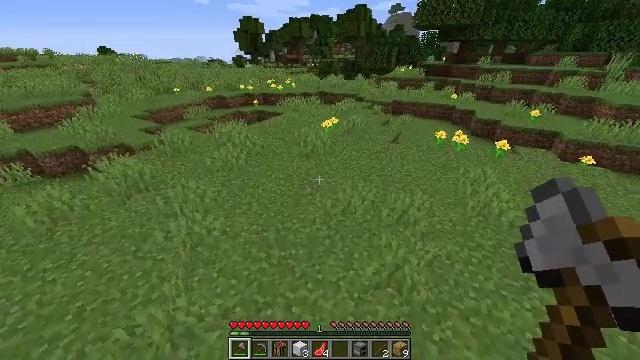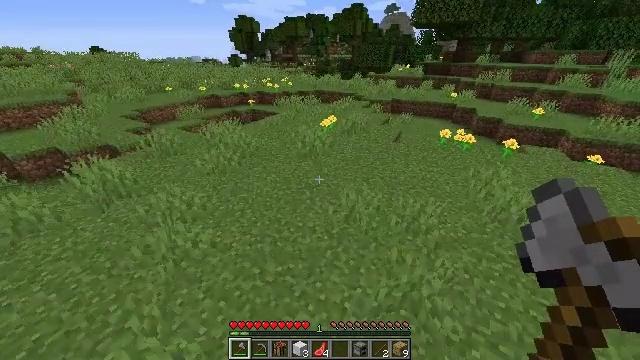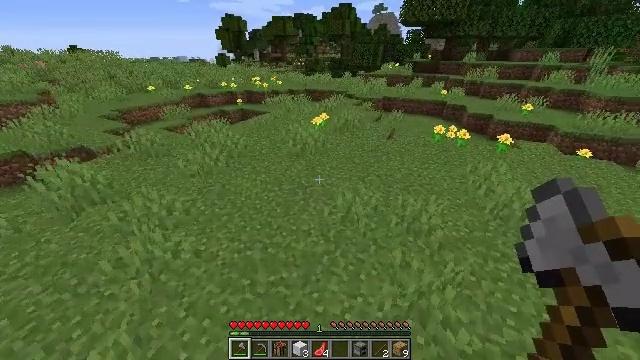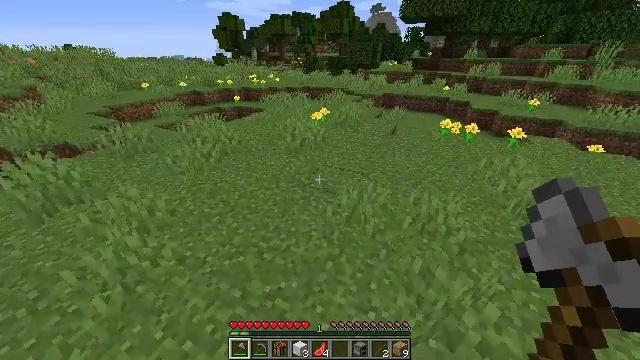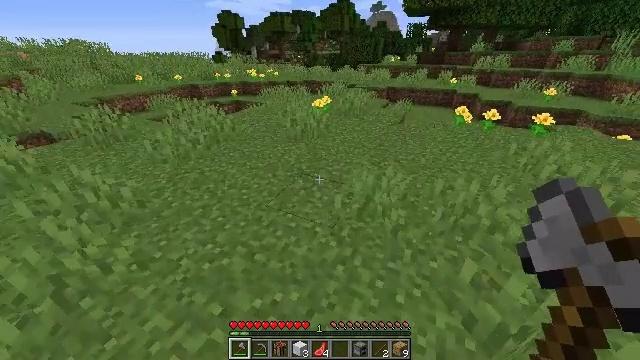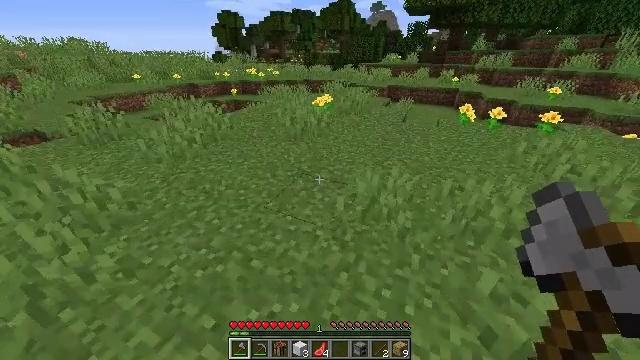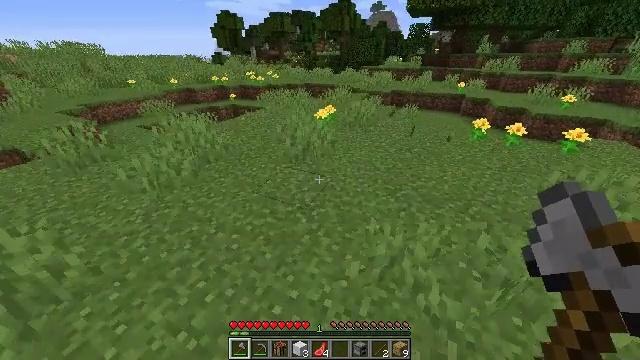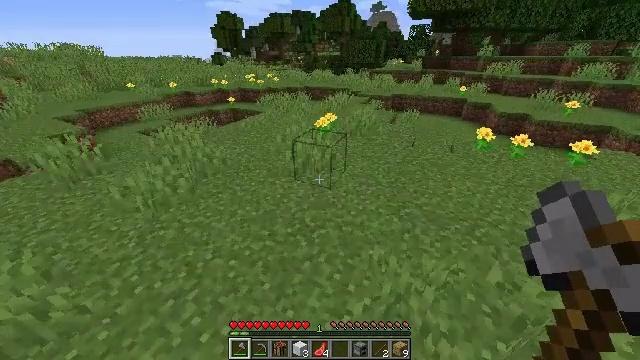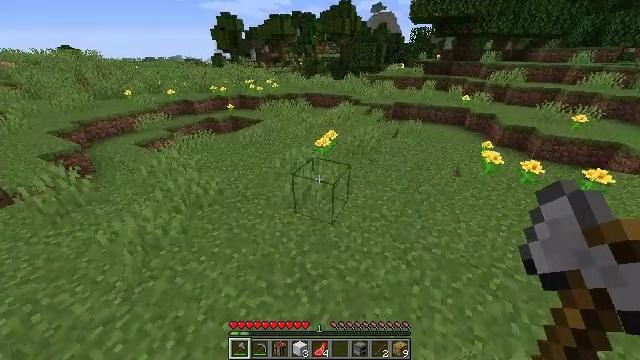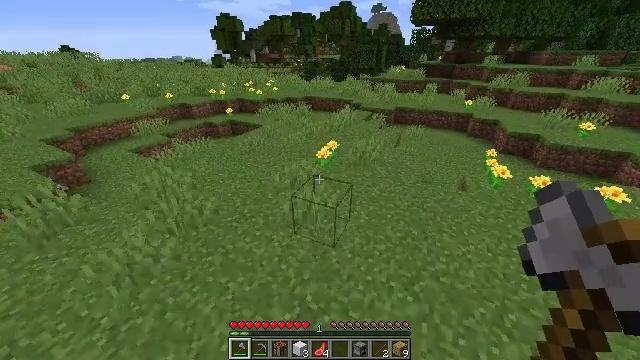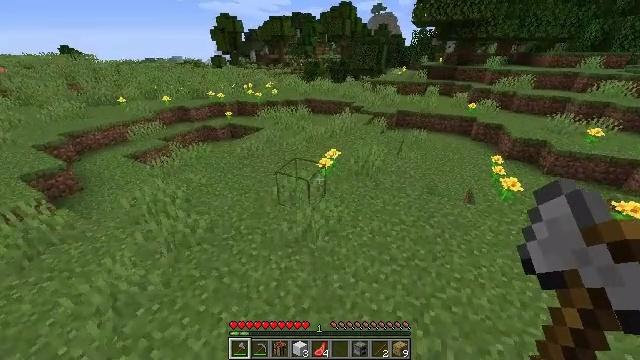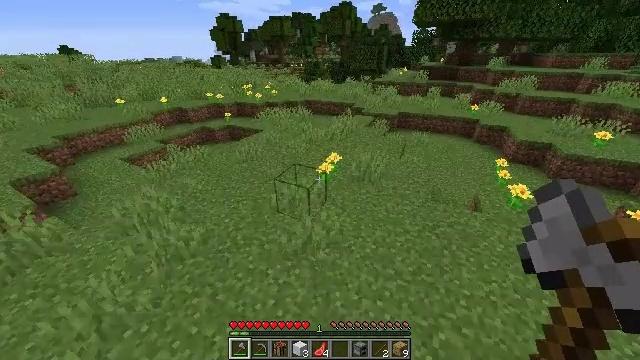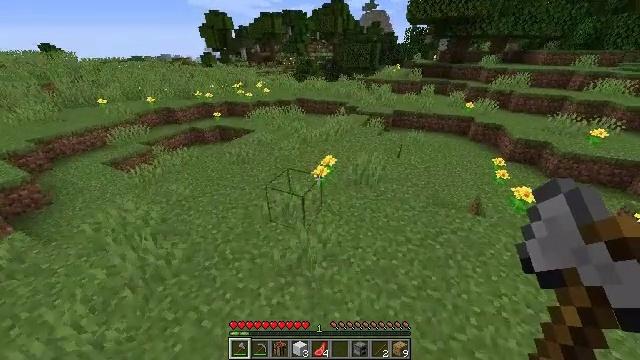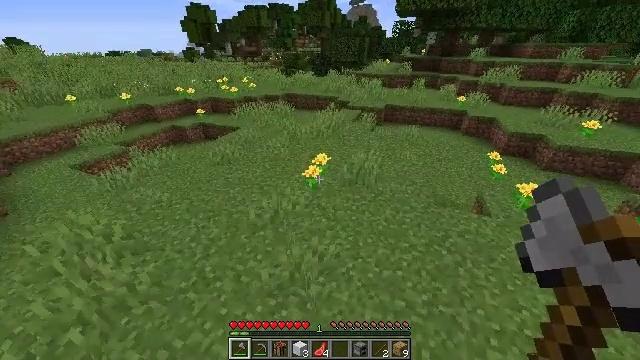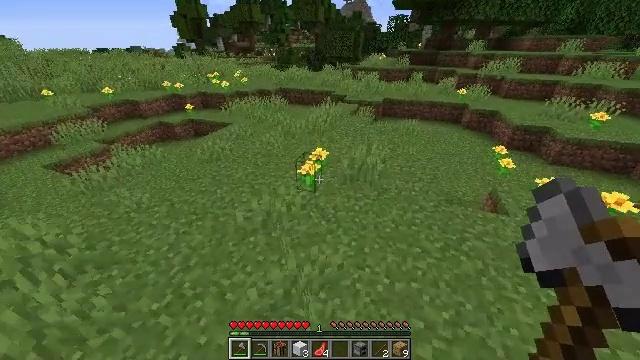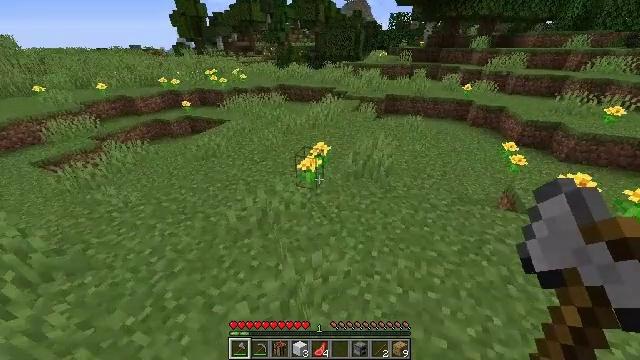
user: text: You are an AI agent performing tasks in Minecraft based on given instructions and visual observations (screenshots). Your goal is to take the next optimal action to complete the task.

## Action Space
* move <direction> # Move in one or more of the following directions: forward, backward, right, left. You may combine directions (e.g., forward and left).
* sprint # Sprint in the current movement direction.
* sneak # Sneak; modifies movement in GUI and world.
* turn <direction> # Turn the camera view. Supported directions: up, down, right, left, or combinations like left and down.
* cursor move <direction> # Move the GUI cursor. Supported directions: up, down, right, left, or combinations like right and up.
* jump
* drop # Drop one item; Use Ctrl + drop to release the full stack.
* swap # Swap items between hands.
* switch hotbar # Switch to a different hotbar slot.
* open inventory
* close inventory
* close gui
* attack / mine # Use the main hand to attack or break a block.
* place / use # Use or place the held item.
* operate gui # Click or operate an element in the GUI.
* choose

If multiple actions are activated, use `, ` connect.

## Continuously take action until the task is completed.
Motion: motion action
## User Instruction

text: Pick up the dandelion.
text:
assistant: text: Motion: move forward, sprint, jump
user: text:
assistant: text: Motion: move forward, sprint, turn right, jump
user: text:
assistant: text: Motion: move forward, sprint, jump
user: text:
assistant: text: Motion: move forward, sprint, jump
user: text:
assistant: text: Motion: move forward, sprint, jump
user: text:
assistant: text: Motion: move forward, sprint, jump
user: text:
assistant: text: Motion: move forward, sprint, jump
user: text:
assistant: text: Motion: move forward, sprint, jump
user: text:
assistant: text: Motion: move forward, sprint, jump
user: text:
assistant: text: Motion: move forward, sprint, jump
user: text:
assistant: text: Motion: move forward, jump
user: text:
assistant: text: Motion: move forward, turn right, jump
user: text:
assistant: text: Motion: move forward, turn right
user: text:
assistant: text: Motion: move forward, turn right
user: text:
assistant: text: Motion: move forward
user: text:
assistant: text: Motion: move forward
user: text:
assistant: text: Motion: move forward
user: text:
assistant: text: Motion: move forward
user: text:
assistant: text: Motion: move forward
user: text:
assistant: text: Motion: move forward, turn right and down
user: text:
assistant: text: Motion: turn right and down, attack / mine
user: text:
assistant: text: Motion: attack / mine
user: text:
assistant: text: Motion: attack / mine
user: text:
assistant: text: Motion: no_op
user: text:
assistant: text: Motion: no_op
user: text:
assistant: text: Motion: no_op
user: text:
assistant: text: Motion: no_op
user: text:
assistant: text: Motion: no_op
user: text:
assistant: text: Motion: no_op
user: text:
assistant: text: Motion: no_op